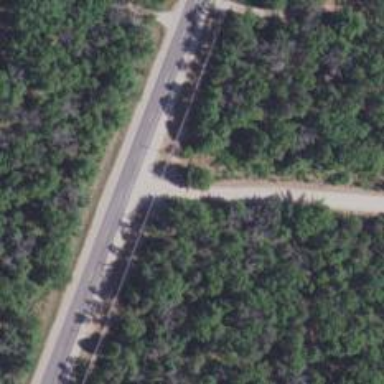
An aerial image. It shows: Unclassified road.